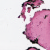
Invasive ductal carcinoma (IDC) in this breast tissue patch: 0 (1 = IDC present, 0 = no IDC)